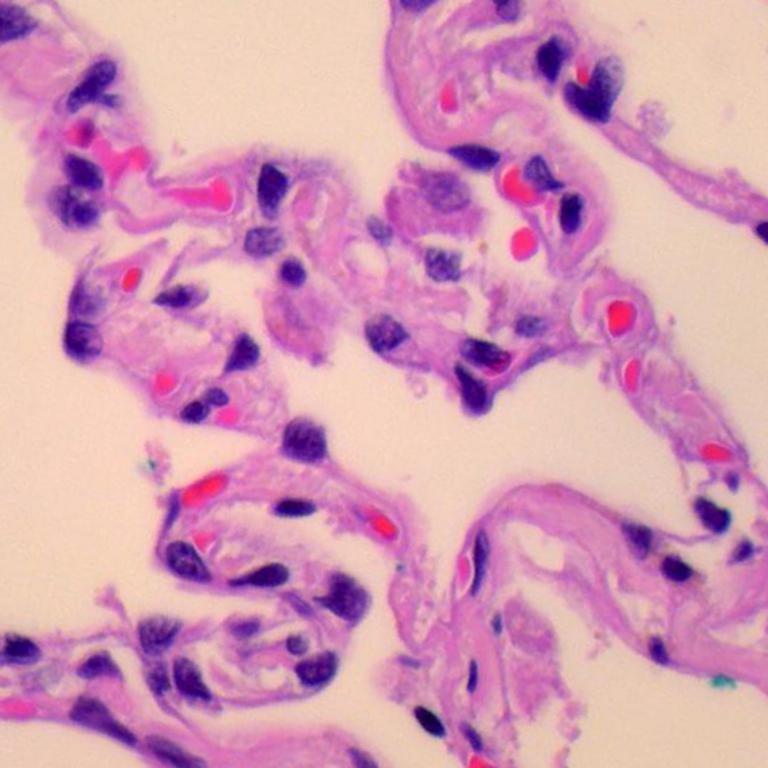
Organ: lung
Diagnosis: benign